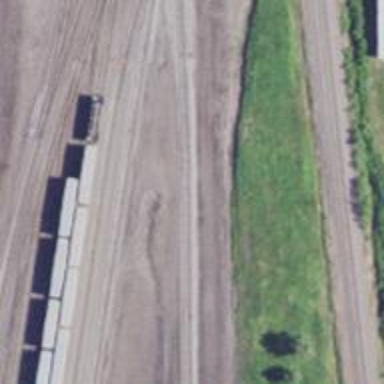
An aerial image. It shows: Rail spur service.